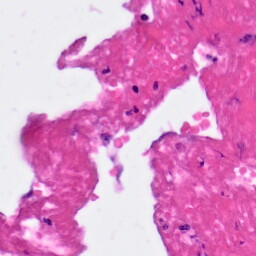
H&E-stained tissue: Pancreatic